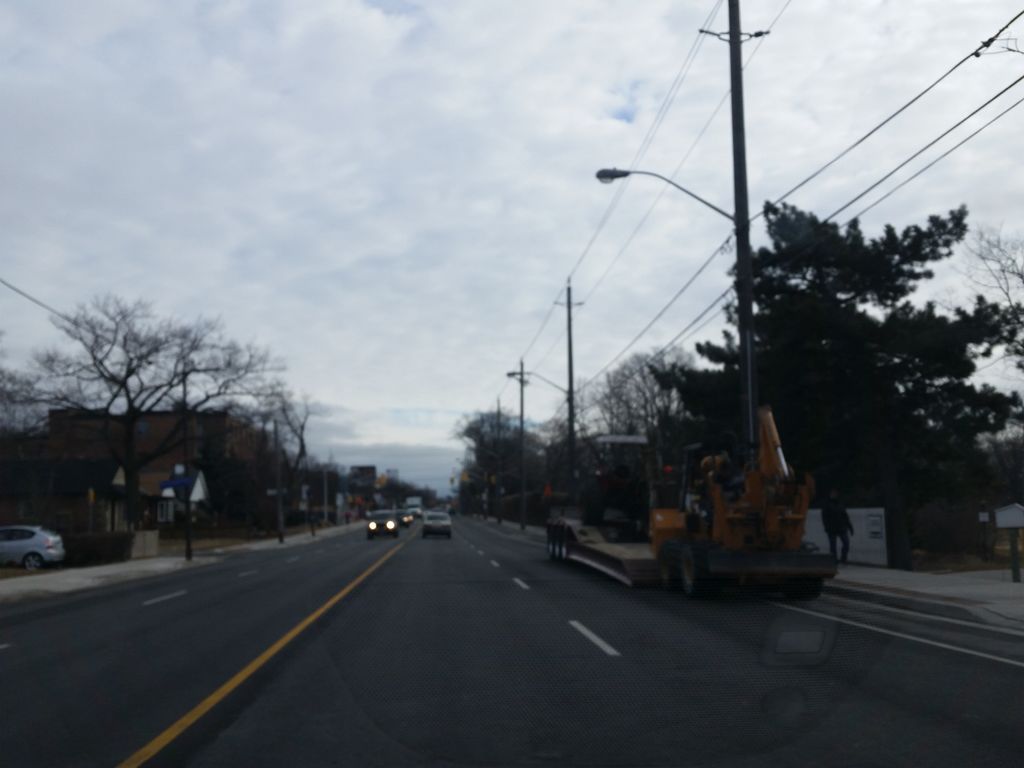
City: toronto